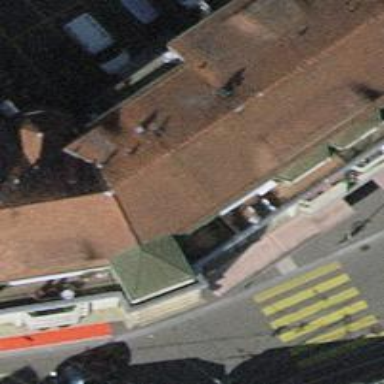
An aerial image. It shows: Café.